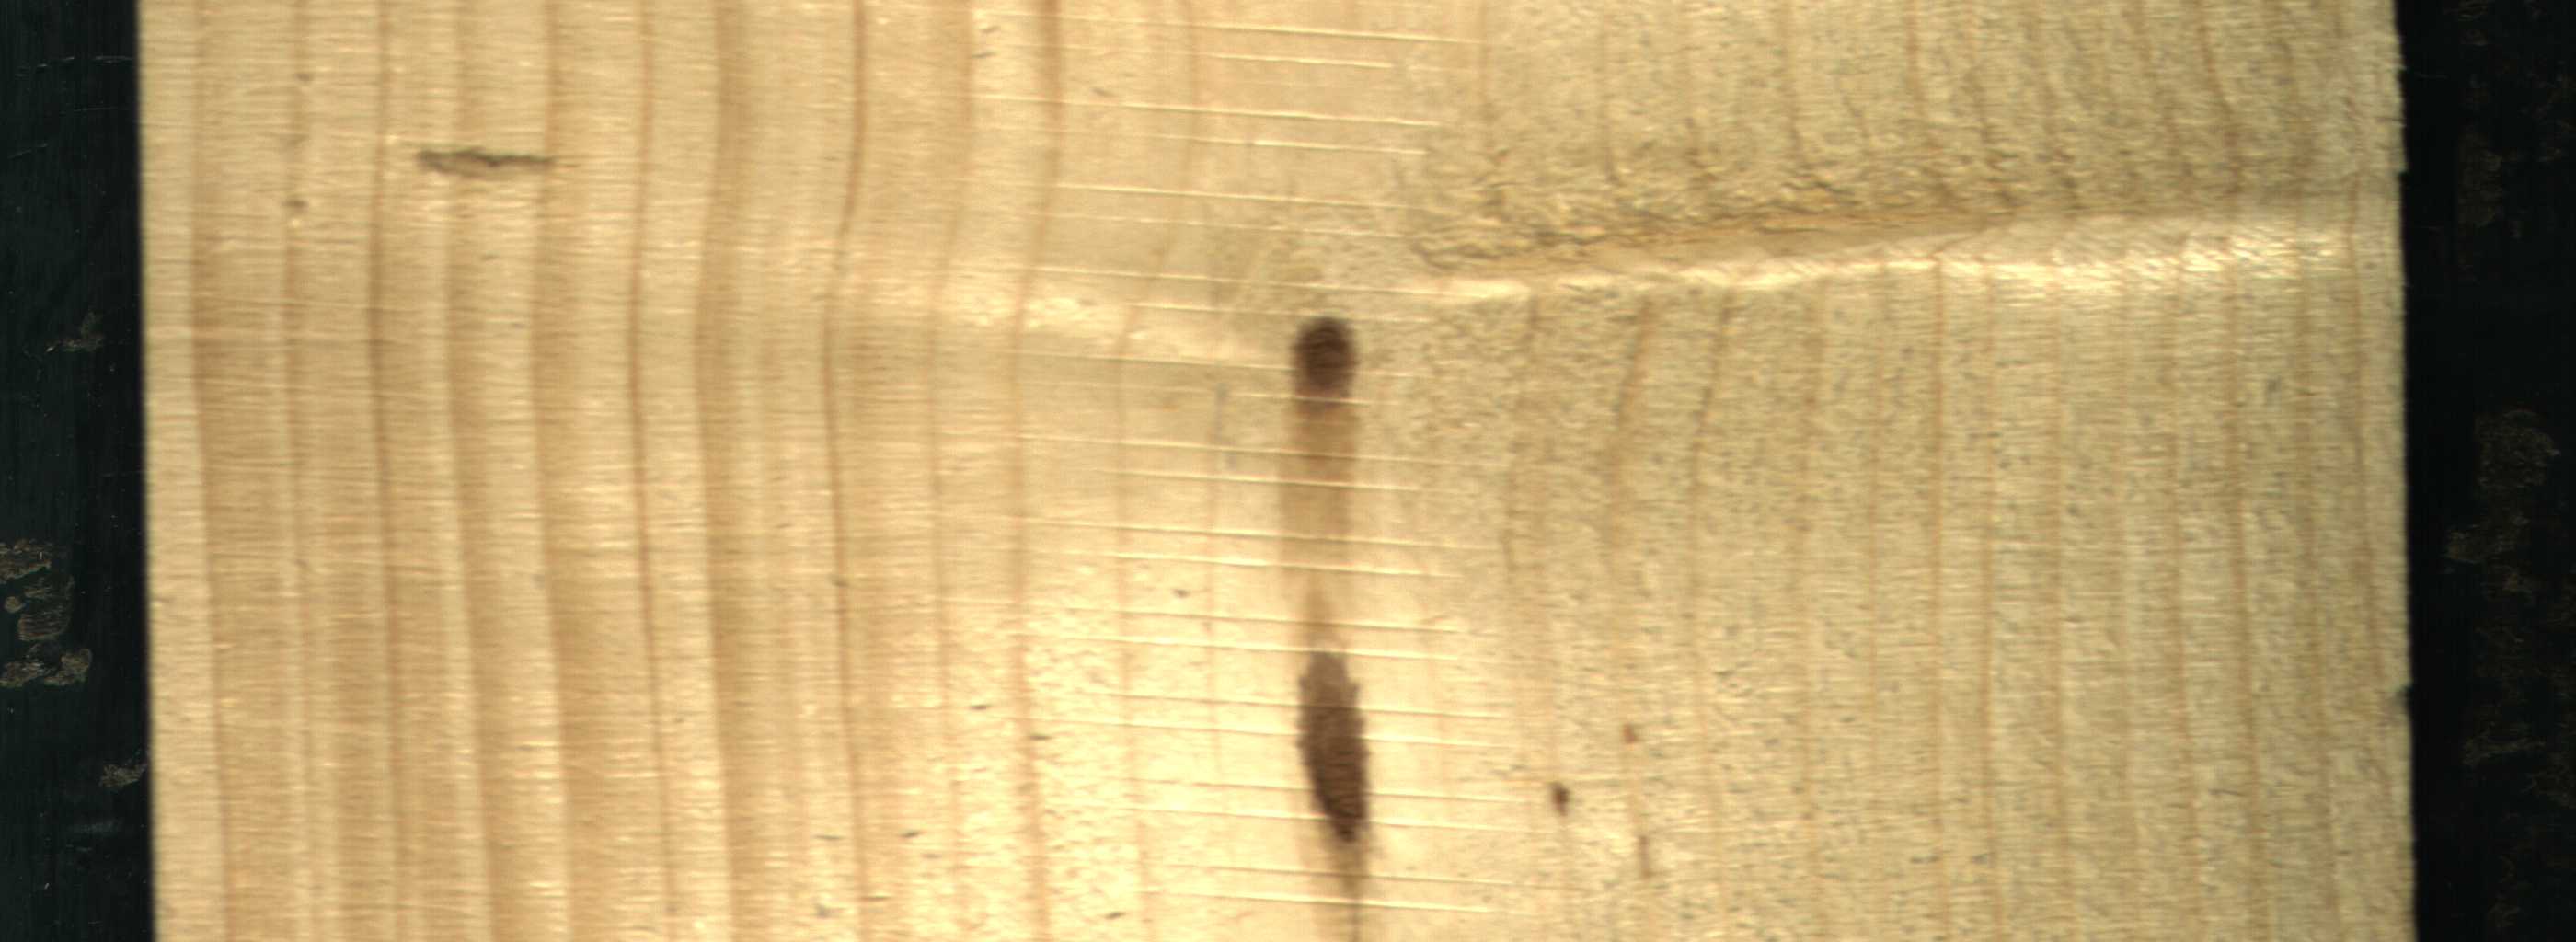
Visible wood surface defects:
Marrow
Marrow